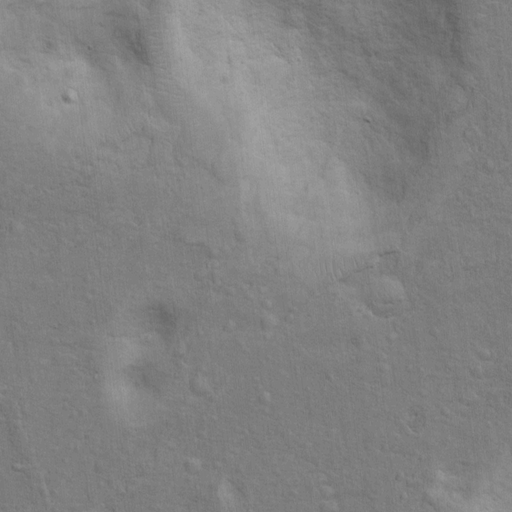
Classes present: Background, Cone